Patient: sex F, age 65
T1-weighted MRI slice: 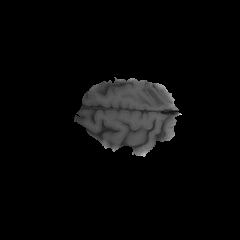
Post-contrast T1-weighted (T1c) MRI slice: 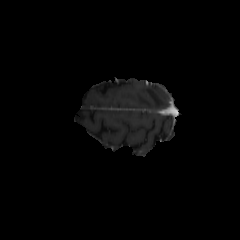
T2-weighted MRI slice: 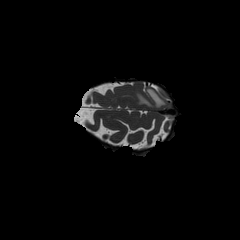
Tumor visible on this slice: yes
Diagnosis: Glioblastoma, IDH-wildtype
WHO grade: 4